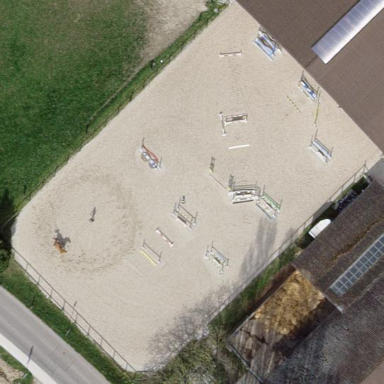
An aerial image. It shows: Equestrian pitch for leisure land activities.